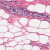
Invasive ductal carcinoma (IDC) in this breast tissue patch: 0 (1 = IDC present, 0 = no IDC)